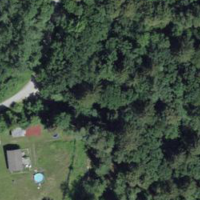
EUNIS habitat code: 41
Species observed at this site:
Aruncus dioicus
Stachys sylvatica